Question: I'm creating a 1 page dashboard that will run fullscreen on a monitor on which I want to display some graphs. I made the graphs already all I need now is a proper template for the page. I was thinking something like this
I really dig the look but I'm clueless on how to make something like this using presumably css/js. Especially the lines in the background and a titlebox.
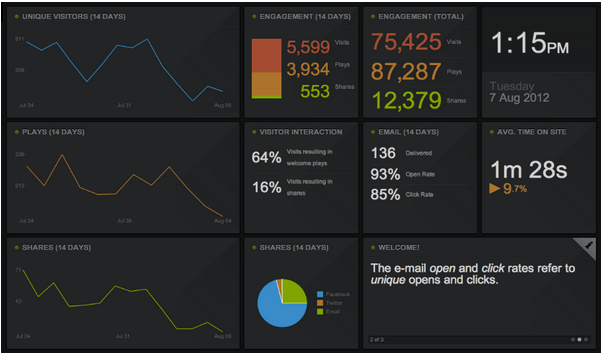
Answer: First of all, you have to code all of the man div-containers including your graphs and data-visuals. For that, a css-framework could help you managing the different views for all devices (<URL>.
Later on, you could add inner divs for the title box and the background. Also get yourself some inspiration. For example: this is the admin-theme I am using for my actual project: <URL>
After digging into that, you may ask some deeper questions about styling your Dashboard, so it's easier for us to respond to an actual problem ;)
Cheers,
Chris